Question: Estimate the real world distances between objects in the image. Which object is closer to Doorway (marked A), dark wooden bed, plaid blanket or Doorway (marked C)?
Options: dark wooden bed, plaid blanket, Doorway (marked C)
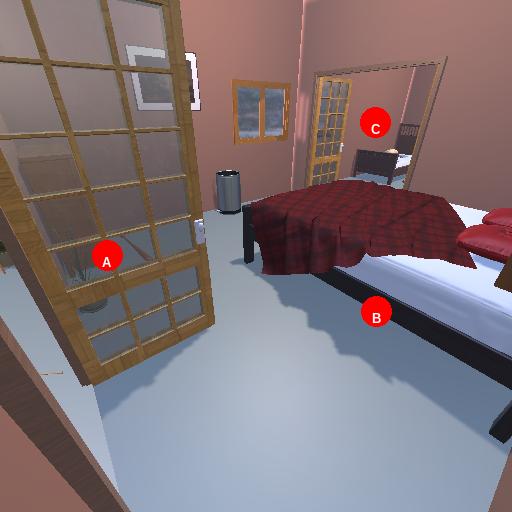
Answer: dark wooden bed, plaid blanket